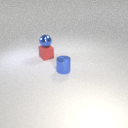
small blue metal sphere above small red rubber cube